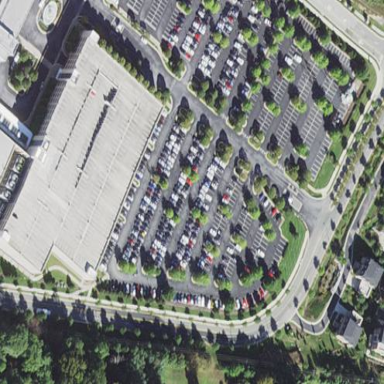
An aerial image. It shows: Multi-storey parking building.